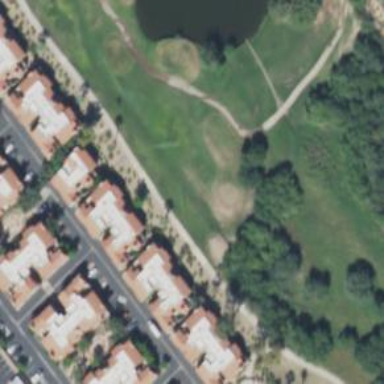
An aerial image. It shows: Golf tee.